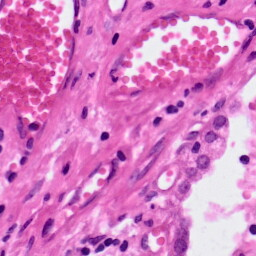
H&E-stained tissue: Lung